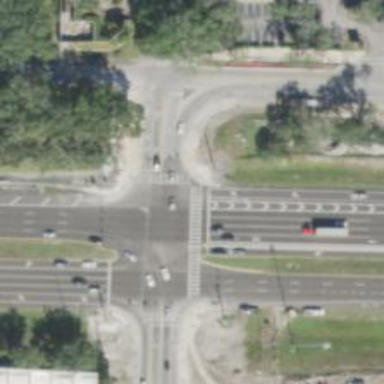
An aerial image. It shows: Zebra crossing on the road.